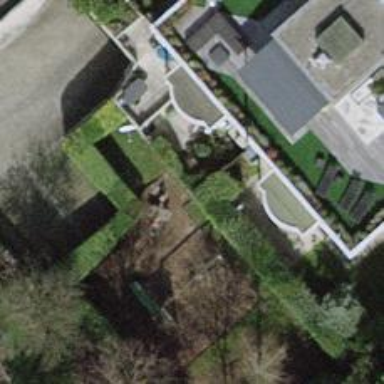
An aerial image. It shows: Fence is in the image.